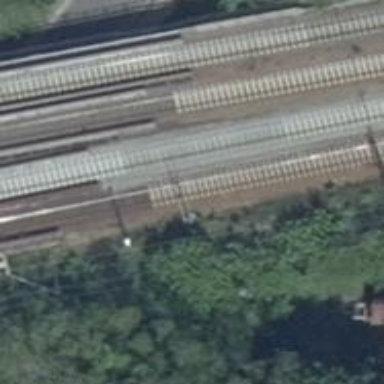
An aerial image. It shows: Bridge over railway with electrified contact lines.